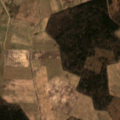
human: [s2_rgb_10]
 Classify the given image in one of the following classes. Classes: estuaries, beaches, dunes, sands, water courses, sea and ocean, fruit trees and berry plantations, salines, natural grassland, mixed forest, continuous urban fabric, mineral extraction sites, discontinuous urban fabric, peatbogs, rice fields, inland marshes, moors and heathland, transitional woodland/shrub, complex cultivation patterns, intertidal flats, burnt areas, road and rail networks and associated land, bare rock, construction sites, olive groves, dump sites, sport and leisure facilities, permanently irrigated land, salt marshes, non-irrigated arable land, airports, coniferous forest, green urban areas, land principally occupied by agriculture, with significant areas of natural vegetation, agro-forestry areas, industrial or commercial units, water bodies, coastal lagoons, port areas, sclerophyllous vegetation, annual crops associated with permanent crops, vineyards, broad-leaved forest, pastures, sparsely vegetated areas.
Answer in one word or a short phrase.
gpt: non-irrigated arable land, complex cultivation patterns, land principally occupied by agriculture, with significant areas of natural vegetation, coniferous forest, mixed forest